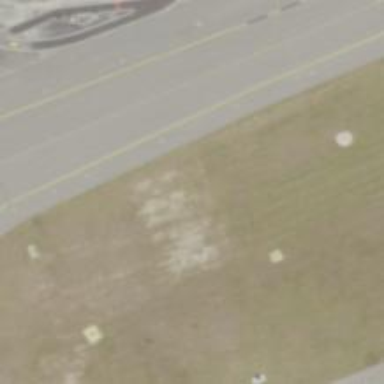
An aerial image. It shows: View of taxiway at the airport.